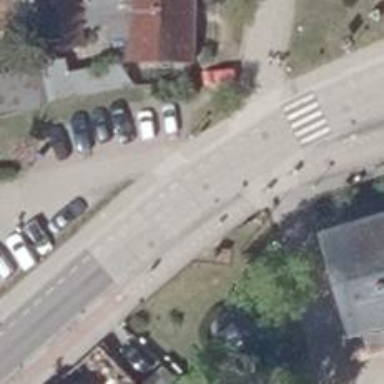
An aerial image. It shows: Tertiary road with designated cycle lane on the left.